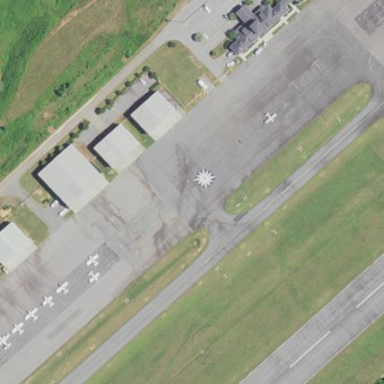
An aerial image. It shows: Apron at the airport.